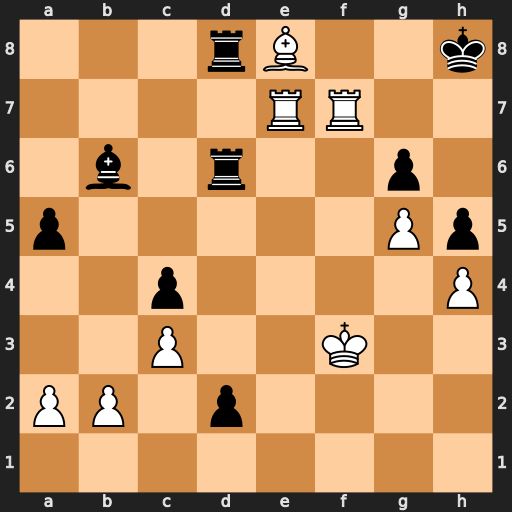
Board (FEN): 3rB2k/4RR2/1b1r2p1/p5Pp/2p4P/2P2K2/PP1p4/8
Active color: w
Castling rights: -
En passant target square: -
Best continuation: Rf8#